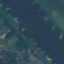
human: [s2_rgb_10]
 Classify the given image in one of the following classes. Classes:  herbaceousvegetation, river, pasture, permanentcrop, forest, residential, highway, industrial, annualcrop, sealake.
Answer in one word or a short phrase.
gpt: River